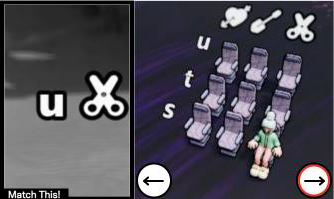
Task: seats
Answer: no